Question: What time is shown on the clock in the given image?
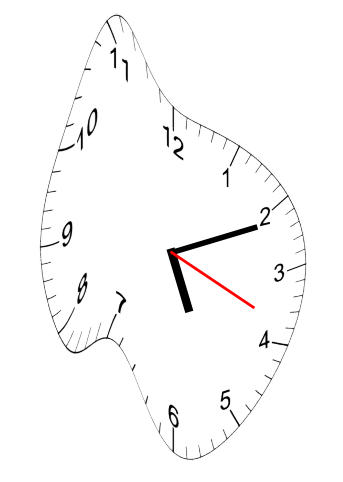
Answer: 05:11:19